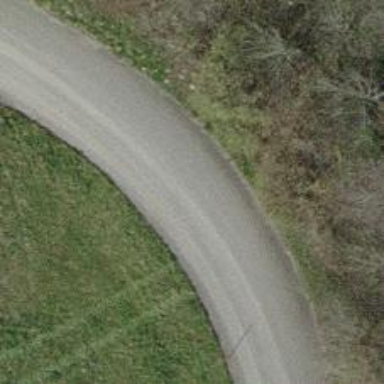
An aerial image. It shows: Service road.